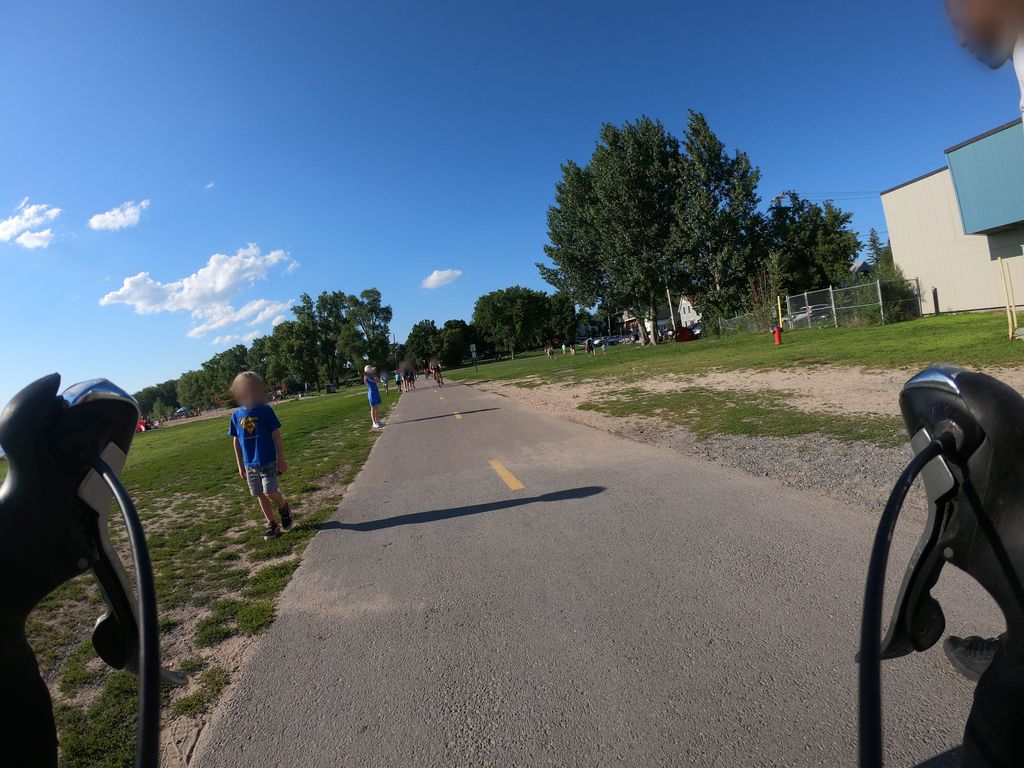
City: ottawa-gatineau